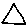
Label: triangle